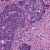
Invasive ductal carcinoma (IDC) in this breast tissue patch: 1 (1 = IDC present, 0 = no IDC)